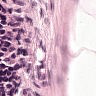
Metastatic tissue present: no